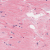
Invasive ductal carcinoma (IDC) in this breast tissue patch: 0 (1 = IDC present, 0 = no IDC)